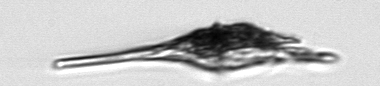
Label: Tripos_lineatus